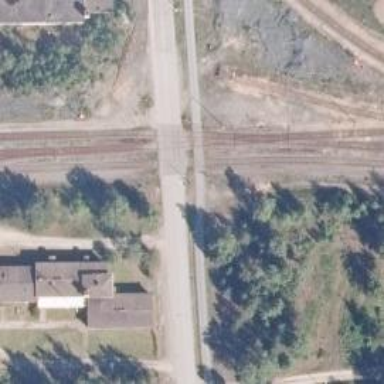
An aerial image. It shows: Uncontrolled railway crossing.